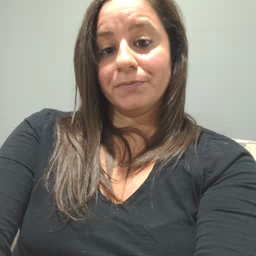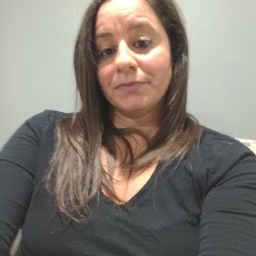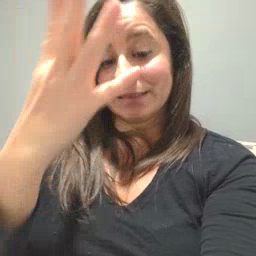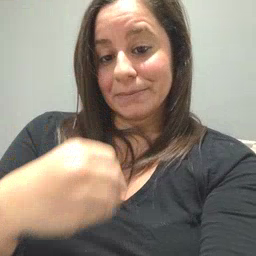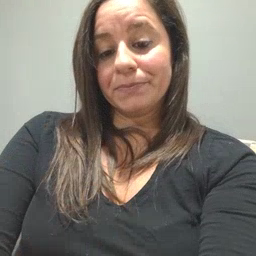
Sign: sleepy